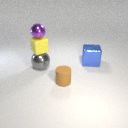
small purple metal sphere above large gray metal sphere